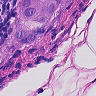
Metastatic tissue present: yes